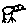
Label: bird